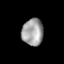
Tissue: lung
Cell type: Others
Senescence score: 0.2395
Nuclear area (px): 562
Mean DAPI intensity: 159.696